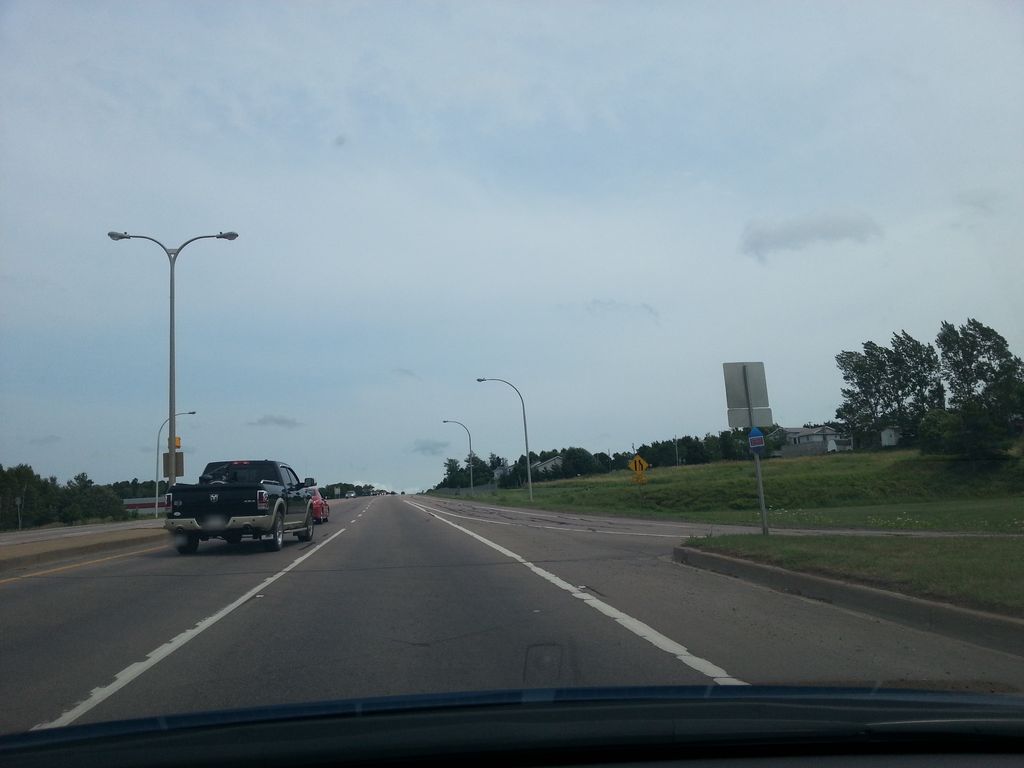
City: charlottetown